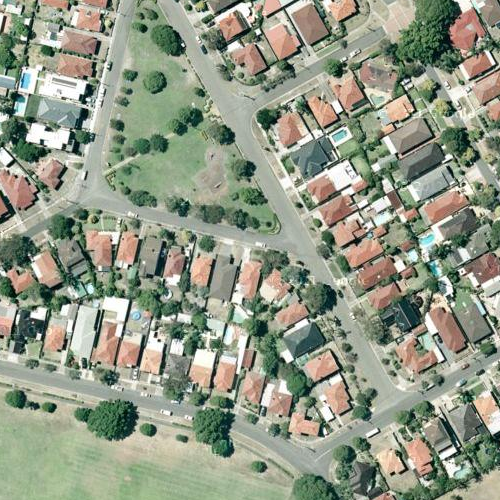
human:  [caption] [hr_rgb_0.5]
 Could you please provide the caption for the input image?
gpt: Many houses are densely arranged and separated by some roads .

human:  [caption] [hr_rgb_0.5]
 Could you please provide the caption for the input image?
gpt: A residential area with many houses arranged densely while some roads go across .

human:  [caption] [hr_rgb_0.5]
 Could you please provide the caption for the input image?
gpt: This is a residential area with many houses separated by some roads .

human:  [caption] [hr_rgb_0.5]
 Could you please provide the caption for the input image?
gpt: Many houses arranged densely in the residential area .

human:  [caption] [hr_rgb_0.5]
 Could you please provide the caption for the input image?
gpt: A dense residential area with many houses arranged neatly .